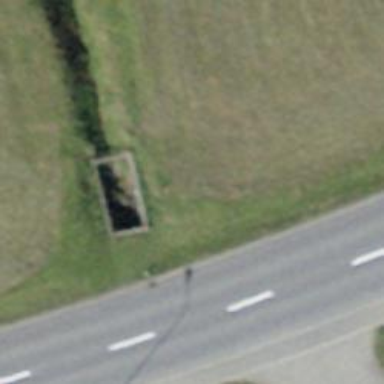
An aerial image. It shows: Ditch in the surroundings.